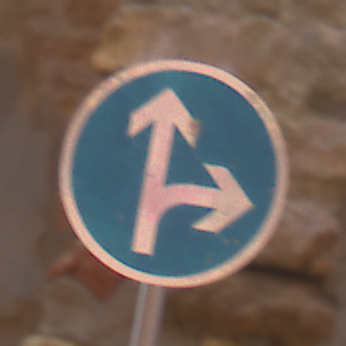
Verkehrszeichen: VorgeschriebeneFahrtrichtungGeradeausOderRechts
Umgebung: Outdoor, Urban
Tageszeit: MorningAfternoon
Wetter: Clear
Licht: Natural
Jahreszeit: NotSpecified
Kontrast: MediumContrast